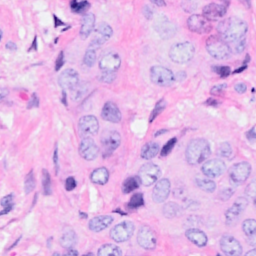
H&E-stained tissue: Breast